Question: I am creating one big array in controller, based on the database. Then in twig I display it. The problem is that sometimes, randomly, this array seems to be shuffled. After I refresh the page it's normal, but then again it's shuffled, there's no pattern for when it is normal.
PHP array in the controller looks good, there's no problem with it. Then I pass it to the template:
'''
return $this->render('AcmeBundle:FooController:bar.html.twig', [
'allResults' => $results
]);
'''
And then display it inside twig template:
'''
{% for r in allResults %}
{{ r.id }} {{ r.name }}
{% endfor %}
'''
What happens now is that it sometimes causes the page to look like this:

I created dump inside twig template to see what the array itself looks like, and I got:
'''
array (size=437) 'karmv>
psa' => array (size=4) ;">
'id' => string 'karmv>
psa' (length=13) ;">
'pid' => string 'lias="drapa v>zwierzat' (length=22) ;">
'pr" uct_count' => string '1' (length=1) ;">
'popularity' => string '766' (length=3) 'wor dgimna => array (size=4) ;">
'id' => string 'wor dgimna (length=18) ;">
'pid' => string 'y-ertcol-md-3" s' (length=16) ;">
'pr" uct_count' => string '1' (length=1) ;">
'popularity' => string '741' (length=3) 'gadz
elektroniczne' => array (size=4) ;">
'id' => string 'gadz
elektroniczne' (length=21) ;">
'pid' => string 'gadz
'''
While when it's ok it looks like this:
'''
array (size=437)
'karma-dla-psa' =>
array (size=4)
'id' => string 'karma-dla-psa' (length=13)
'pid' => string 'akcesoria-dla-zwierzat' (length=22)
'product_count' => string '41' (length=1)
'popularity' => string '412' (length=3)
'worki-gimnastyczne' =>
array (size=4)
'id' => string 'worki-gimnastyczne' (length=18)
'pid' => string 'sport-dla-dzieci' (length=16)
'product_count' => string '151' (length=1)
'popularity' => string '74' (length=3)
'gadzety-elektroniczne' =>
array (size=4)
'id' => string 'gadzety-elektroniczne' (length=21)
'pid' => string 'gadzety-komputerowe' (length=19)
'product_count' => string '71' (length=2)
'popularity' => string '441' (length=3)
'''
What's going on? Why does that happen?
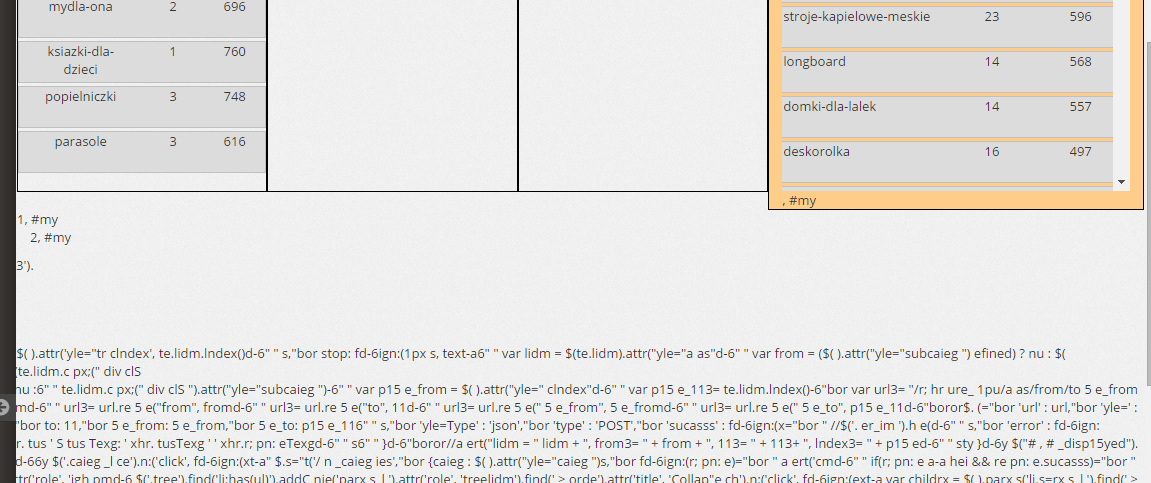
Answer: I never use twig yet or read about it, but from my experience if your extracting data from DB, you should have it sorted 'order by' as there is no certainty on how the data is sorted before processing it.
Once you have the data in the array, you can then randomized it as needed.
Hope this helps a bit.